Field crop: tomato
Growth stage: 1
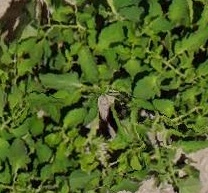
Species: tomato